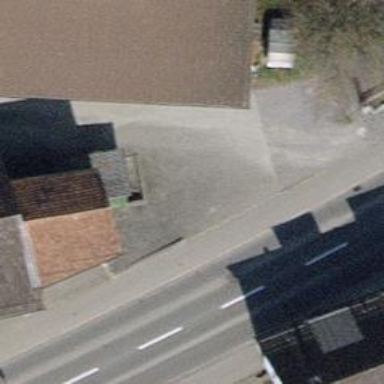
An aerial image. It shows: Driveway made of paving stones.